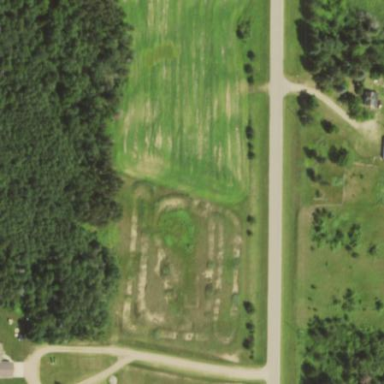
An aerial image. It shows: Dirt raceway.